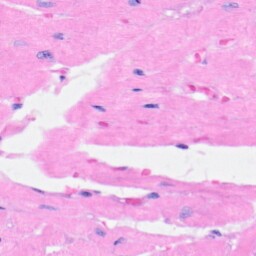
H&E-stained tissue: Heart